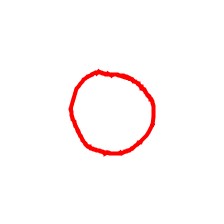
Shape: circle